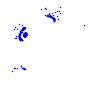
Particle: kaon